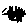
Label: hexagon